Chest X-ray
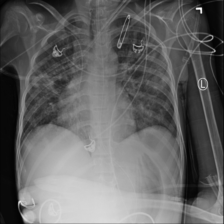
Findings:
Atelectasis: negative
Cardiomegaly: negative
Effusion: negative
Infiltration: positive
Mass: negative
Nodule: negative
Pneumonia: negative
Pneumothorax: negative
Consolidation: negative
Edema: negative
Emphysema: negative
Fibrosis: negative
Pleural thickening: negative
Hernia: negative